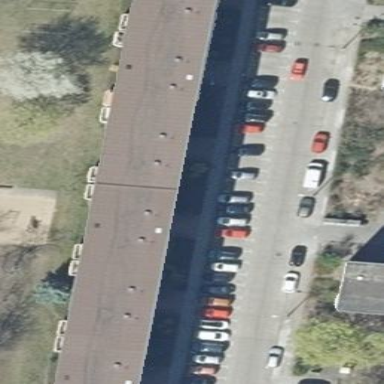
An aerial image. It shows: Parking area with surface.